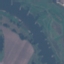
Land use / land cover: River